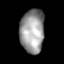
Tissue: lung
Cell type: Epithelial cells
Senescence score: 0.1976
Nuclear area (px): 1031
Mean DAPI intensity: 154.293